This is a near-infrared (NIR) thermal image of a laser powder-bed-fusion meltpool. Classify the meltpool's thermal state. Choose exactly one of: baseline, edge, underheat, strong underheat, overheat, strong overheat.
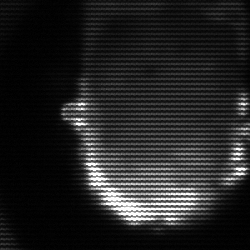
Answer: baseline